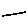
Label: line